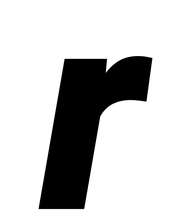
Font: Roboto-Italic_Black_Italic